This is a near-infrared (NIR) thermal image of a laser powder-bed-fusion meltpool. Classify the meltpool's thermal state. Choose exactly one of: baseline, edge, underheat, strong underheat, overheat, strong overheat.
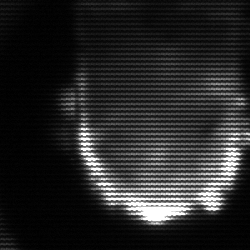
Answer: baseline